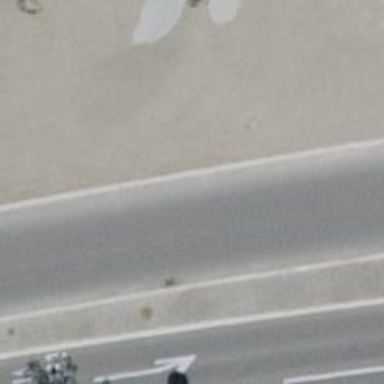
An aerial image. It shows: Primary road with asphalt surface and no sidewalk.